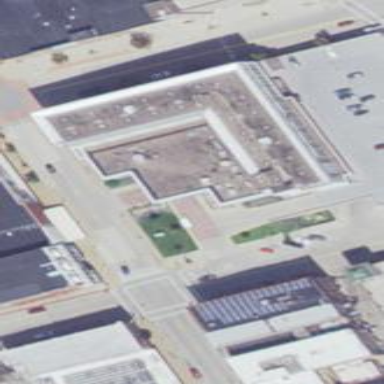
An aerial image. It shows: Building with gray roof.